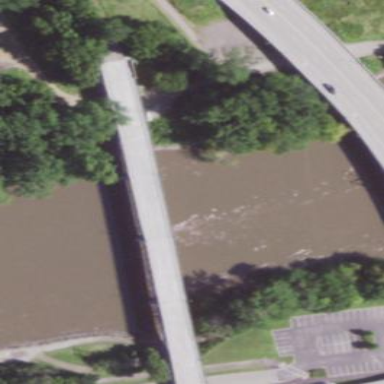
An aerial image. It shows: Beam bridge made by humans.